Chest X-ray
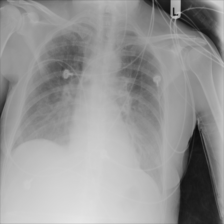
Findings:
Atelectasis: negative
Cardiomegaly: negative
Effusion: negative
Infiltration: positive
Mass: negative
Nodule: negative
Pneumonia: negative
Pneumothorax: negative
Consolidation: negative
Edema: negative
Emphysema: negative
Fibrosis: negative
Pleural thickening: negative
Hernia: negative